Question: I need to display the trajectories in space of 50 particles using vtk and paraview. Currently my data is 'pos(x,y,t,n)' where n is the label of the n-th particle. I have saved all my data in a vtk file which is organized as:
'''
# vtk DataFile Version 3.0
VTK from Matlab
BINARY
DATASET POLYDATA
POINTS 199250 double
[PROPERLY ORGANIZED BINARY COORDINATES OF THE 199250 POINTS]
'''
The above file can be imported correctly into ParaView, and at a first glance I can apply the following programmagle filter
'''
pdi = self.GetPolyDataInput()
pdo = self.GetPolyDataOutput()
newPoints = vtk.vtkPoints()
numPoints = pdi.GetNumberOfPoints()
for i in range(0, numPoints):
coord = pdi.GetPoint(i)
x, y, z = coord[:3]
x = x * 0.03
y = y * 0.03
z = z * 2
newPoints.InsertPoint(i, x, y, z)
pdo.SetPoints(newPoints)
aPolyLine = vtk.vtkPolyLine()
aPolyLine.GetPointIds().SetNumberOfIds(numPoints)
for i in range(0,numPoints):
aPolyLine.GetPointIds().SetId(i, i)
pdo.Allocate(1, 1)
pdo.InsertNextCell(aPolyLine.GetCellType(), aPolyLine.GetPointIds())
'''
to create the following graphic

The filter basically creates a line connecting every other point, but in my case it connects the last point of one particle trajectory to the first one of the following trajectory.
I would like to create a different polydata object for every particle, so I could even label or color them separately (and eliminate the "all-connected" issue). My first guess for a similar Filter would be
'''
pdi = self.GetPolyDataInput()
pdo = self.GetPolyDataOutput()
nParts = 50
newPoints = vtk.vtkPoints()
numPoints = pdi.GetNumberOfPoints()
numPointsPart = int(numPoints/nParts)
for i in range(0, numPoints):
coord = pdi.GetPoint(i)
x, y, z = coord[:3]
x = x * 0.03
y = y * 0.03
z = z * 2
newPoints.InsertPoint(i, x, y, z)
pdo.SetPoints(newPoints)
pdo.Allocate(nParts, 1)
for i in range(0,nParts):
aPolyLine = vtk.vtkPolyLine()
aPolyLine.GetPointIds().SetNumberOfIds(numPointsPart)
indStart=int(i*numPointsPart)
indEnd=int((i+1)*numPointsPart)
for i in range(indStart,indEnd):
aPolyLine.GetPointIds().SetId(i, i)
pdo.InsertNextCell(aPolyLine.GetCellType(), aPolyLine.GetPointIds())
'''
However, when I run this, ParaView just closes due to segfault. Bonus: the code is written correctly: if I set nParts to 1, I get the same graph as above.
EDIT : the dataset can be found <URL>
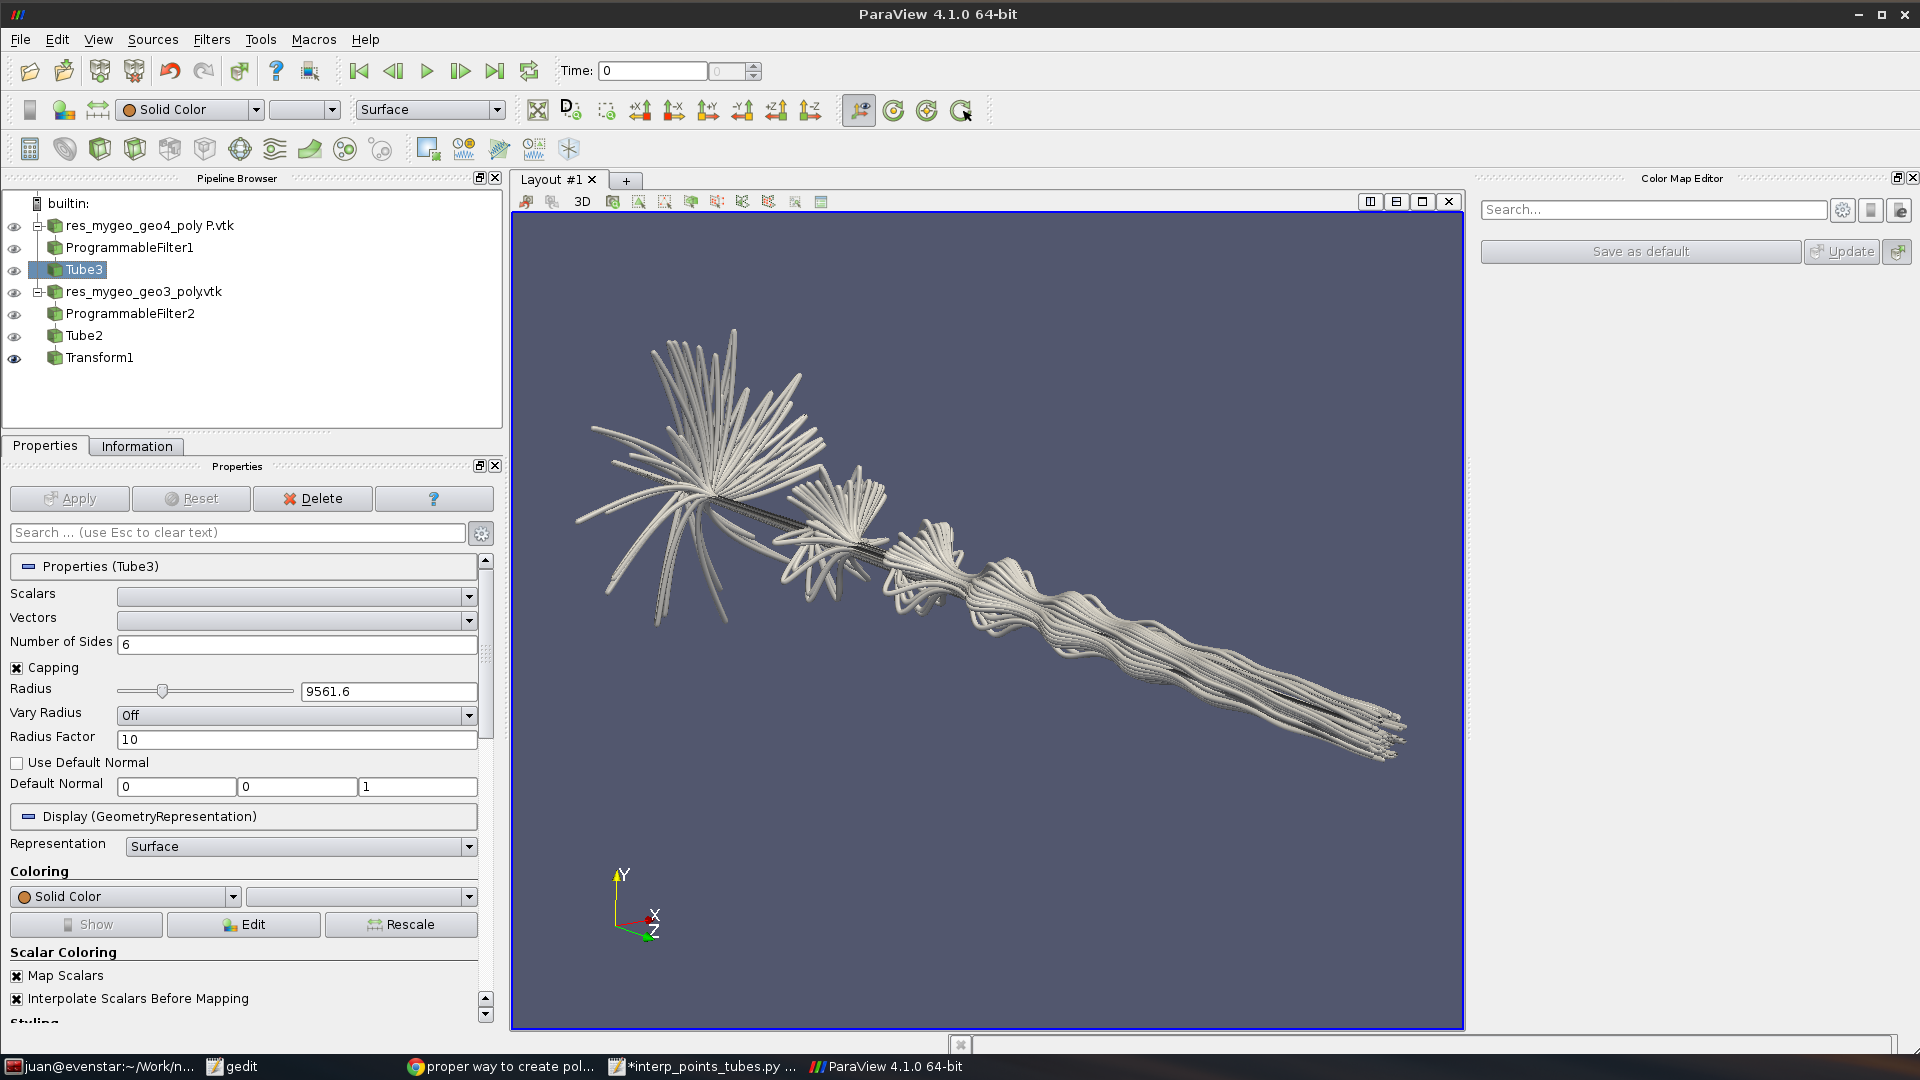
Answer: The problem is in the iteration logic:
'''
for i in range(indStart, indEnd):
aPolyLine.GetPointIds().SetId(i, i)
'''
Must be changed to the following:
'''
for i in range(indStart, indEnd):
aPolyLine.GetPointIds().SetId(i - indStart, i)
'''
The original code was calling 'SetId' with an incorrect index. Also, note the shadowed variable 'i'. Although that's not what's causing the issue, if you use 'i' after the second 'for' loop, the result may not be what you'd be expecting.